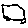
Label: car